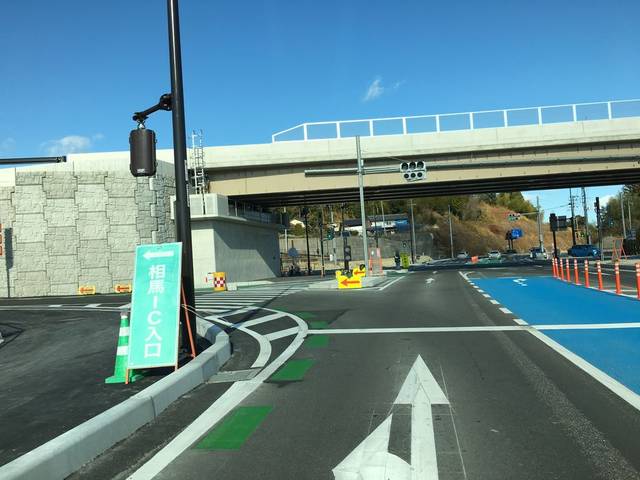
Region: Japan
Coordinates: 37.783, 140.899